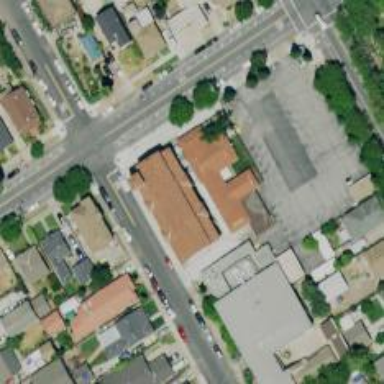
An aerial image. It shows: Commercial building that houses bingo hall.